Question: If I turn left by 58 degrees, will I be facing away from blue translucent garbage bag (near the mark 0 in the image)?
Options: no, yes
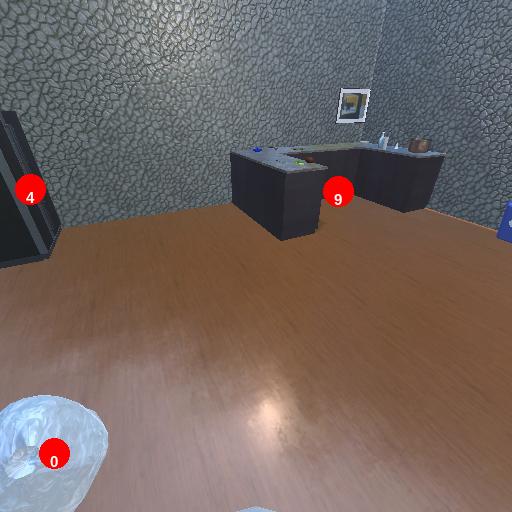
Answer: no